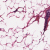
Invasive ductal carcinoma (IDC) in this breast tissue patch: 0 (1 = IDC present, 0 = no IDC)